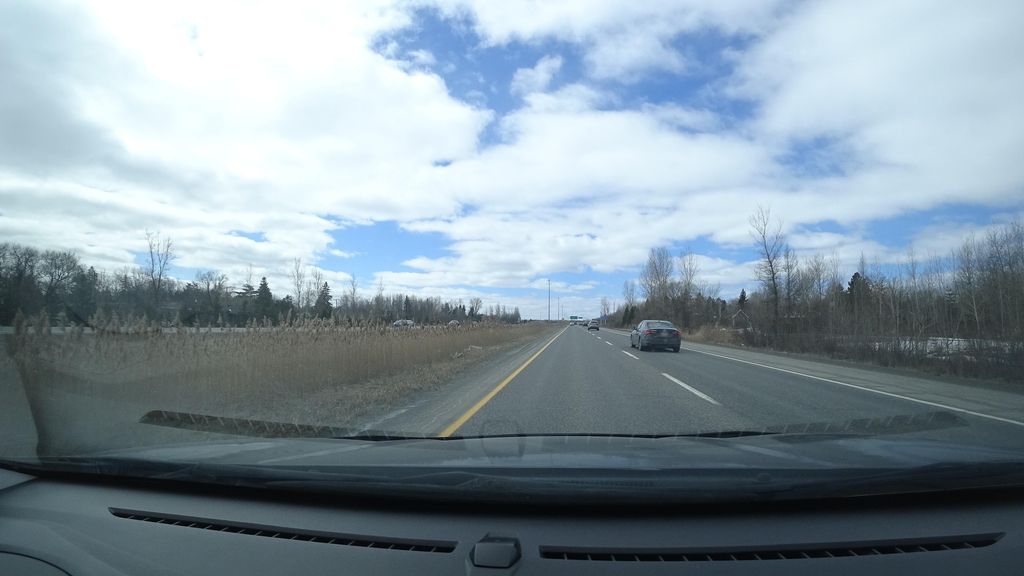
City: quebec_city